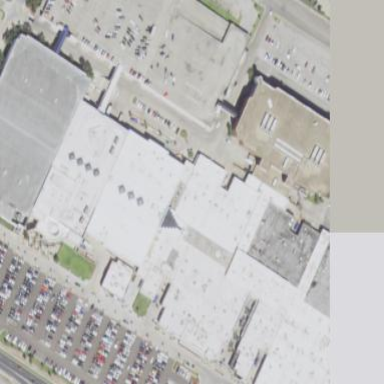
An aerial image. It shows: Retail building that is part of mall.